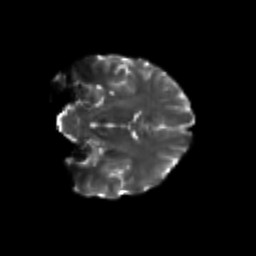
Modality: T2w
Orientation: coronal
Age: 20
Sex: female
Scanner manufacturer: siemens
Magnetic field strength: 3 T
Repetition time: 3.5 s
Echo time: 0.113 s